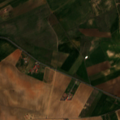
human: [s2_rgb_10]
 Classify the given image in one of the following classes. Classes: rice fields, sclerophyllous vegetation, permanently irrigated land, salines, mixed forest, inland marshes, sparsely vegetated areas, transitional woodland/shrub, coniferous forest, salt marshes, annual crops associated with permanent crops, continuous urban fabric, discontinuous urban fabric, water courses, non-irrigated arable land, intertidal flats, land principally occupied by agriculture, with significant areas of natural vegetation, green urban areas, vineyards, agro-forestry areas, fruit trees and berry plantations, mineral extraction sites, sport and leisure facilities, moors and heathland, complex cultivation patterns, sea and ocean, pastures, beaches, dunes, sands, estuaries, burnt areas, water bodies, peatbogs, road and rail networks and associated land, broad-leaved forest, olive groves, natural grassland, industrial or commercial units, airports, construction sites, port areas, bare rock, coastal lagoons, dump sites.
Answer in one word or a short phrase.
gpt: non-irrigated arable land, olive groves, complex cultivation patterns